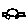
Label: car